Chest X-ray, AP view. Patient: 55 years old, sex F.
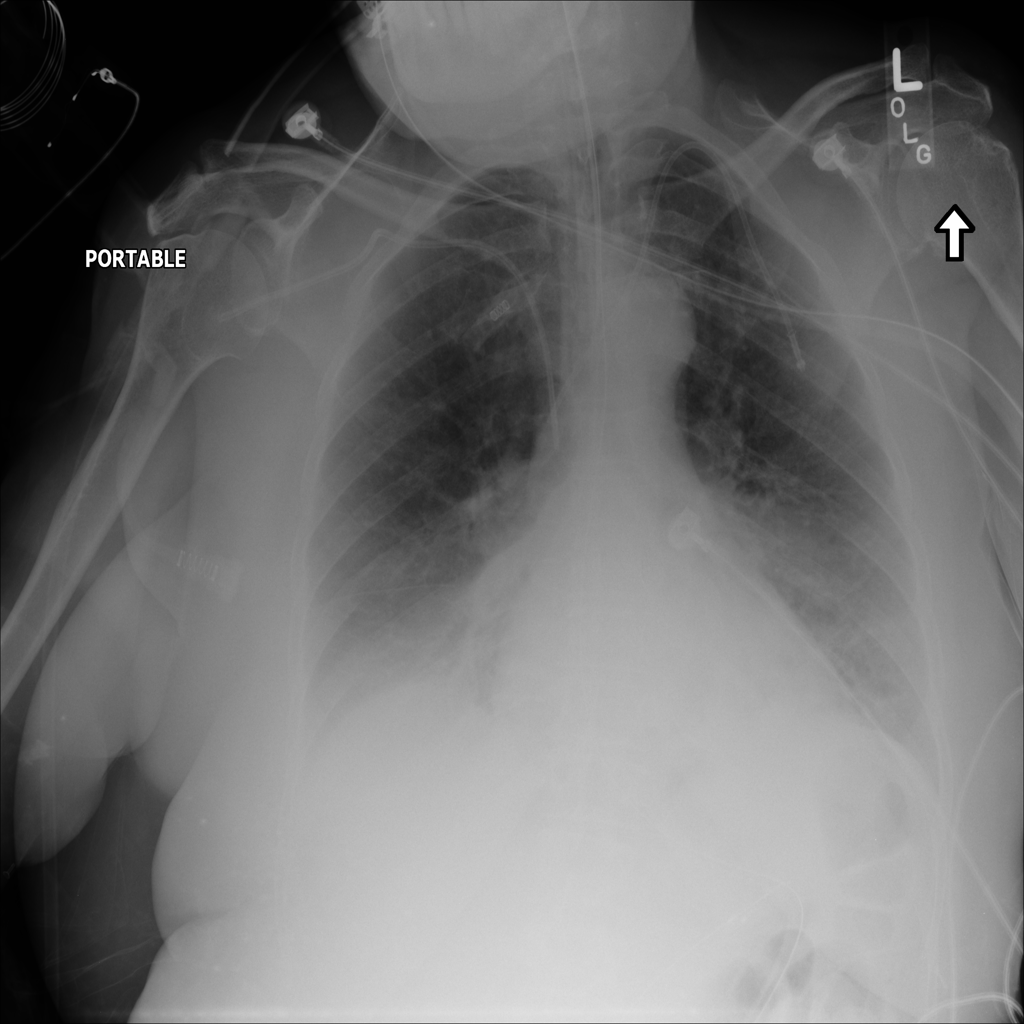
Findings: Atelectasis, Consolidation, Effusion, Infiltration